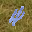
Label: 4